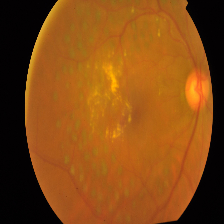
Diabetic retinopathy grade: Proliferative DR